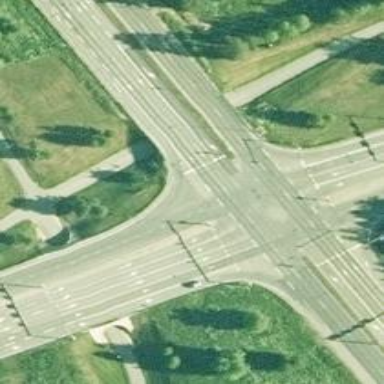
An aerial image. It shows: Secondary road with asphalt surface.